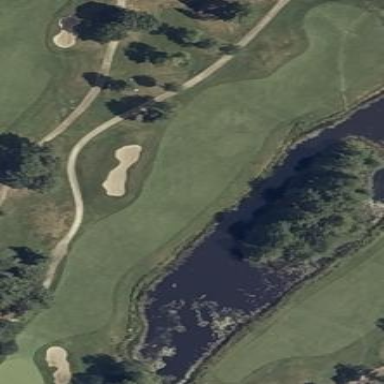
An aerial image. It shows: Golf fairway surrounded by grass.